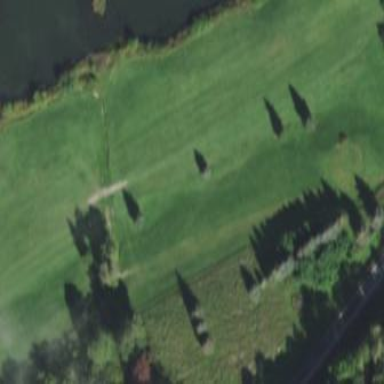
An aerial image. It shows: Scenic golf fairway.